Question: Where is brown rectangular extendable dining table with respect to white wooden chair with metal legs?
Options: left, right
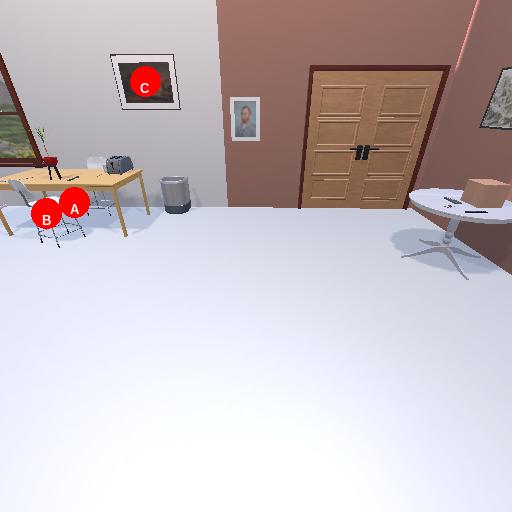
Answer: left